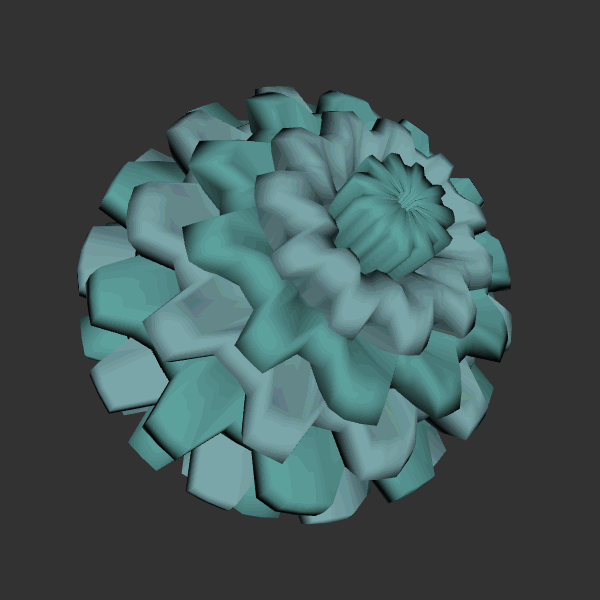
Background: dark